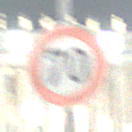
Verkehrszeichen: Geschwindigkeit70
Umgebung: Outdoor, Urban
Tageszeit: Night
Wetter: PartlyCloudy
Licht: Artificial
Jahreszeit: NotSpecified
Kontrast: HighContrast